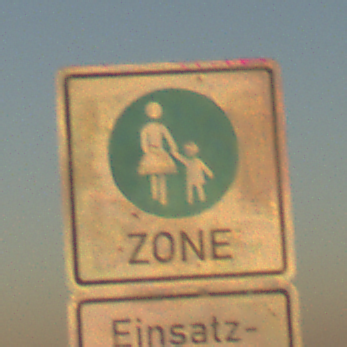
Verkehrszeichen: BeginnFussgaengerzone
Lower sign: BesondereFahrzeugeUndTransportgueter3
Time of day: SunriseSunset
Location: Outdoor (Nature)
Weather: Clear
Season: NotSpecified
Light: Natural